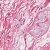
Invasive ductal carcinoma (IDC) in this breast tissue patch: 0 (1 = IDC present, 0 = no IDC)